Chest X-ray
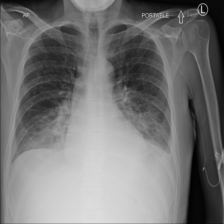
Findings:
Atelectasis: negative
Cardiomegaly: negative
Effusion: negative
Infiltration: negative
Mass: negative
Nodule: negative
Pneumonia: negative
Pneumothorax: negative
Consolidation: negative
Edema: negative
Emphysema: negative
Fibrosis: negative
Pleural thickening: negative
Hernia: negative